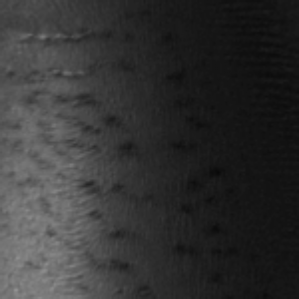
Label: frost